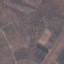
Label: PermanentCrop